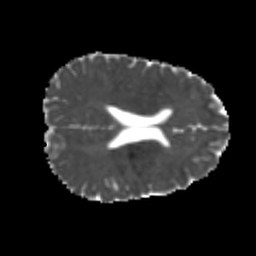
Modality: MD
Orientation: axial
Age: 22
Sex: male
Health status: healthy
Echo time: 0.074 s